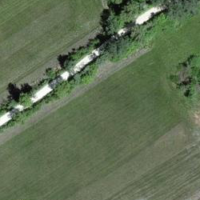
EUNIS habitat code: 21
Species observed at this site:
Lysimachia vulgaris